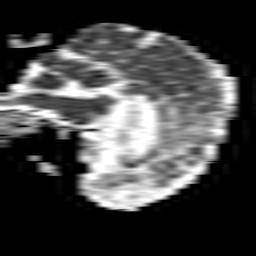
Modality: ADC
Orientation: sagittal
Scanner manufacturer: philips
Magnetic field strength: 1.5 T
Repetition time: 3.395 s
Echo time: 0.06922 s